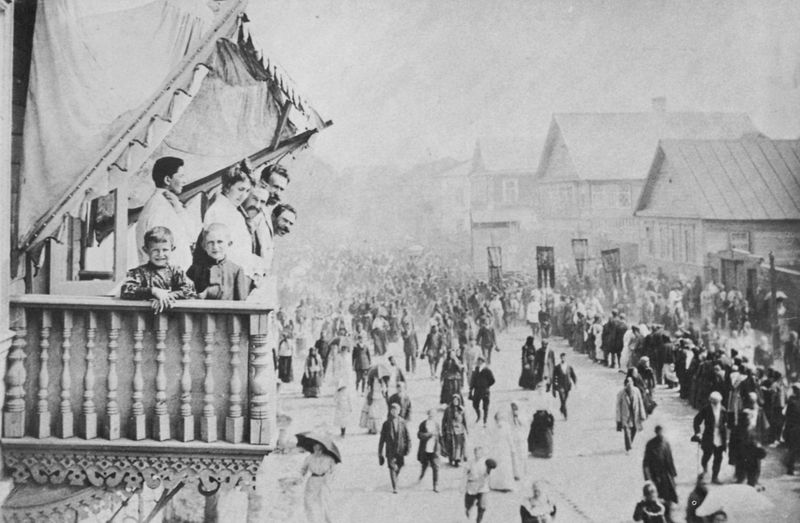
Titel: Szene aus russischen Provinzstädten
Künstler: Russischer Photograph
Standort: Helsinki
Institution: Suomen Kansallismuseo
Schlagwörter: kopf, weiß, frauen, menschen, stadt, grau, männer, schwarz, strasse, blick, dach, gebäude, haus, sonnenschirm, fest, menge, bart, feier, schnurrbart, häuser, familie, kinder, balkon, fahnen, fassade, zuschauer, russland, dorf, dächer, nebel, geländer, foto, fotografie, lachen, balustrade, haufen, auflauf, staub, photo, prozession, aufmarsch